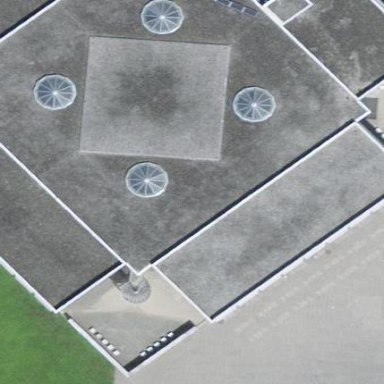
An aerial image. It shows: School building.